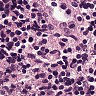
Metastatic tissue present: no